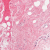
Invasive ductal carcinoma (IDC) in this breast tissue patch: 0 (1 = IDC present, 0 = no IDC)